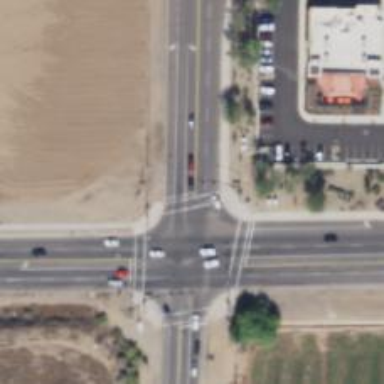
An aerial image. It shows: Solid stop line on the road.